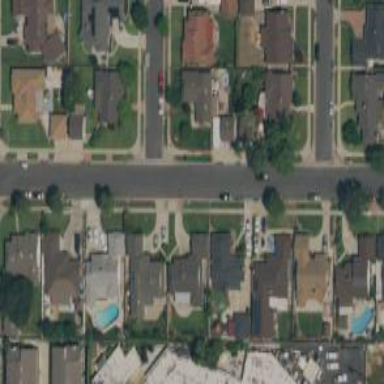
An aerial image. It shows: Residential road.